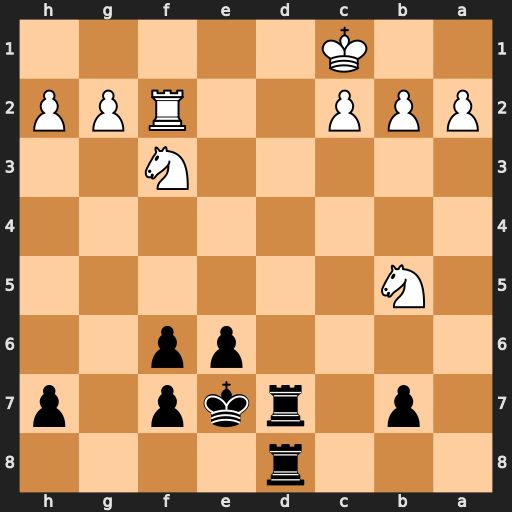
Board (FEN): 3r4/1p1rkp1p/4pp2/1N6/8/5N2/PPP2RPP/2K5
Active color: b
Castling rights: -
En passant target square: -
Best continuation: Rd1#